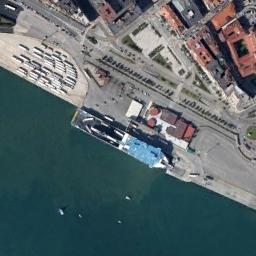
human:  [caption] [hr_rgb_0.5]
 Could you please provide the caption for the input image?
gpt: Many buildings of different shapes are beside the ships .

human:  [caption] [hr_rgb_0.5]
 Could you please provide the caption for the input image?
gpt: The cargo ship is docked at the cargo terminal and some buildings are on the bank .

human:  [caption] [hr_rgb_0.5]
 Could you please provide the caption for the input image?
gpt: There is a ship in the blue water on the shore .

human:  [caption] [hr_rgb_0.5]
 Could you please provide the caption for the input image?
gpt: A blue ro-ro ship docked at the dock with many neatly lined cars .

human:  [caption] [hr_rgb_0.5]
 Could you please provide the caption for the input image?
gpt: The ship is at the harbor beside some brown buildings .